Question: I have attempted to make Conway's game of life in python, and then save the output into a picture, but I think there is something wrong with the logic as most of the pictures don't look quite correct. (see picture)
game of life pic:

'''
import PIL.Image, random
WIDTH = 1366
HEIGHT = 768
ROUNDS = 10
DEAD = (0, 0, 0)
ALIVE = (0, 64, 255)
print("Creating image")
img = PIL.Image.new("RGB", (WIDTH, HEIGHT))
data = img.load()
print("Creating grid")
grid = []
for y in range(HEIGHT):
grid.append([])
for x in range(WIDTH):
grid[y].append(random.randint(0, 1))
for i in range(ROUNDS):
print("Starting round", i + 1, "of", ROUNDS)
for y in range(HEIGHT):
for x in range(WIDTH):
n = 0
for y2 in range(-1, 2):
for x2 in range(- 1, 2):
if x2 != 0 and y2 != 0 and grid[(y + y2) % HEIGHT][(x + x2) % WIDTH] == 1:
n += 1
if n < 2:
grid[y][x] = 0
elif n > 3:
grid[y][x] = 0
elif grid[y][x] == 1 and n > 1 and n < 4:
grid[y][x] = 1
elif grid[y][x] == 0 and n == 3:
grid[y][x] = 1
print("Rendering image")
for y in range(HEIGHT):
for x in range(WIDTH):
if grid[y][x] == 1:
data[x, y] = ALIVE
else:
data[x, y] = DEAD
print("Saving image")
img.save("gofl.png")
'''
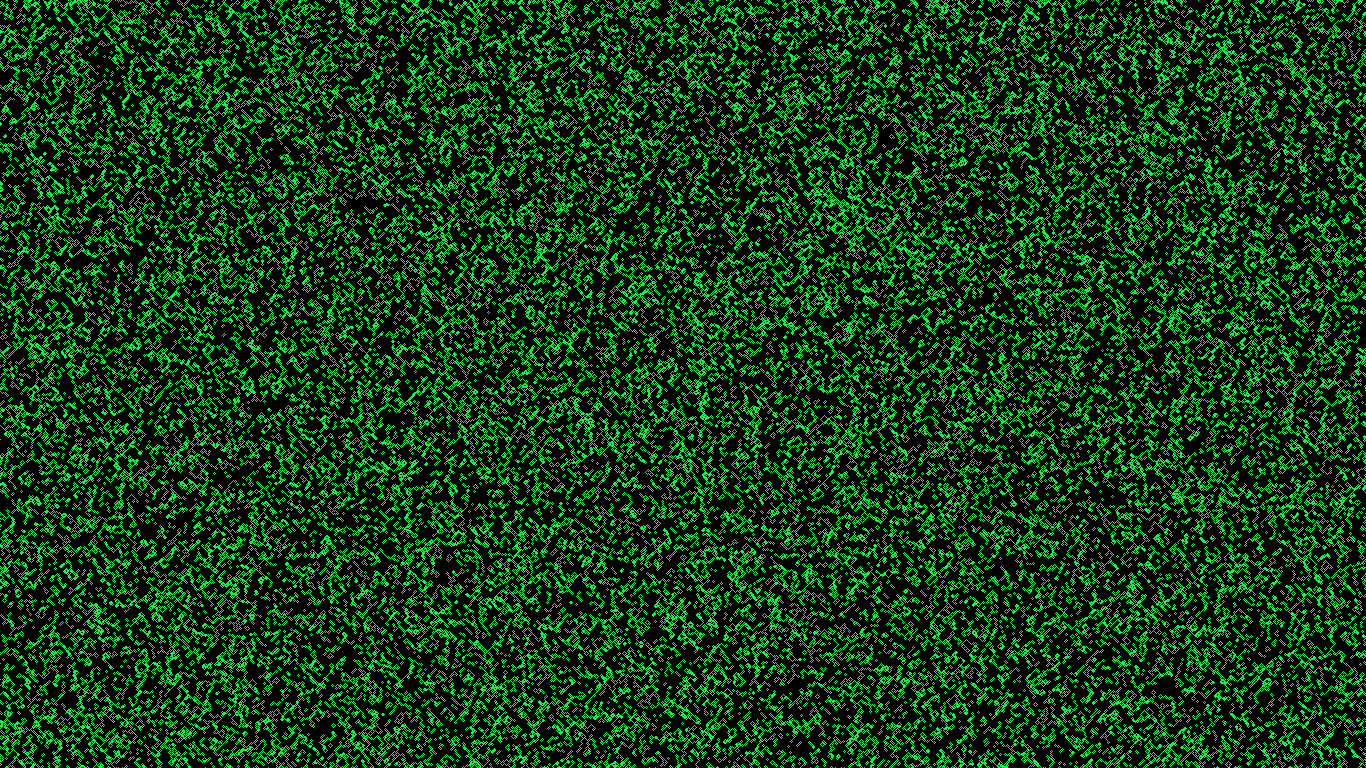
Answer: Your program cannot work correctly in its current state, because you compute the next generation in the same grid where the last generation is stored. You need a new (empty) grid to store the next generation. In your implementation you overwrite the last generation already while computing the next generation.